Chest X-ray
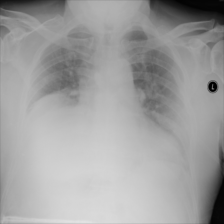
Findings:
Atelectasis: negative
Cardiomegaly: negative
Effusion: negative
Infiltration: negative
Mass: negative
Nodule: negative
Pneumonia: negative
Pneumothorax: negative
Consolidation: negative
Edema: negative
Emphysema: negative
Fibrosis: negative
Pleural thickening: negative
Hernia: negative